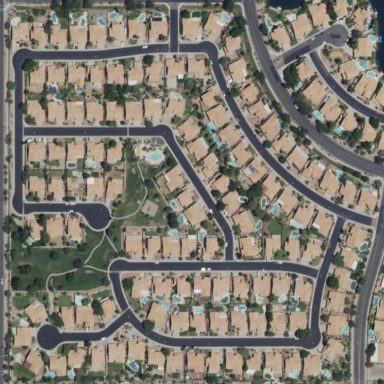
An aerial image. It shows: Residential area consisting of single-family homes.